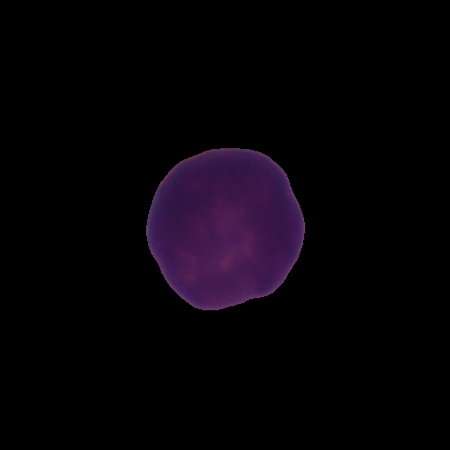
Label: healthy